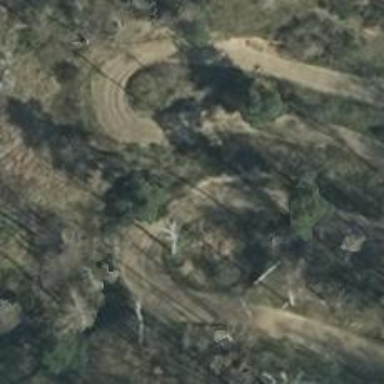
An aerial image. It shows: Raceway road.